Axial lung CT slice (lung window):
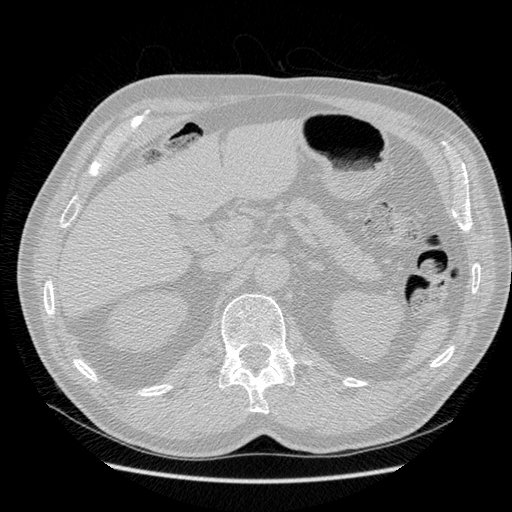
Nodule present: no